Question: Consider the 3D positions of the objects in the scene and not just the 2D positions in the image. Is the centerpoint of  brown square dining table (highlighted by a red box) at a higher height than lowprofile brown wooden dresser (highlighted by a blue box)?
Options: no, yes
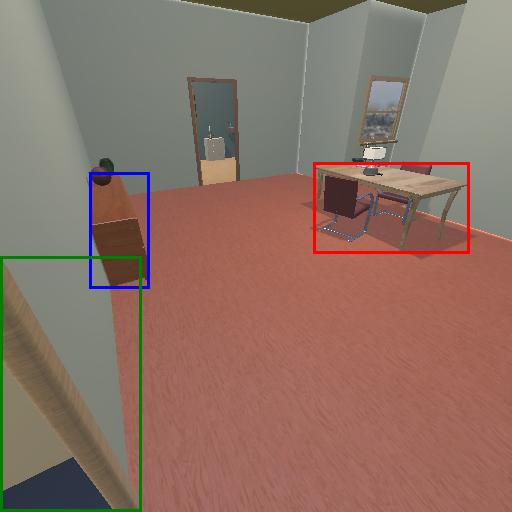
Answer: no